Question: I want to create a barcode scanner that uses full screen.
I used google's vision API samples that can be found <URL>
This is my result:

I want to make a preview of the camera to the full height, how can I do it?
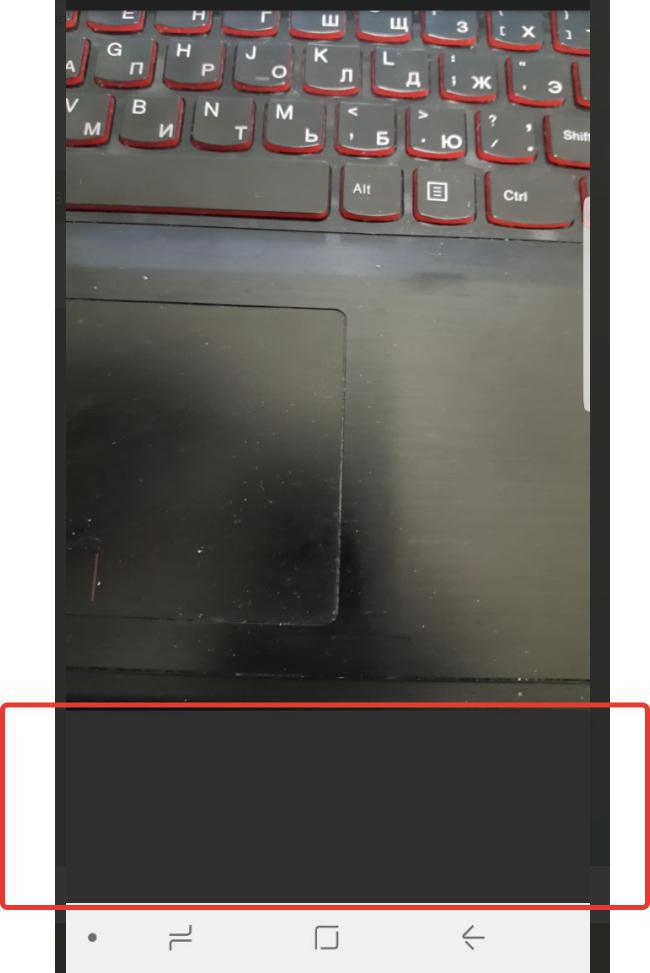
Answer: In CameraSourcePreview.java find this if condition and change it to:
'''
if (childHeight < layoutHeight) {
childHeight = layoutHeight;
childWidth = (int)(((float) layoutHeight / (float) height) * width);
}
'''
If you want to match parent for width and height you can use
'childHeight = layoutHeight; childWidth = layoutWidth;'